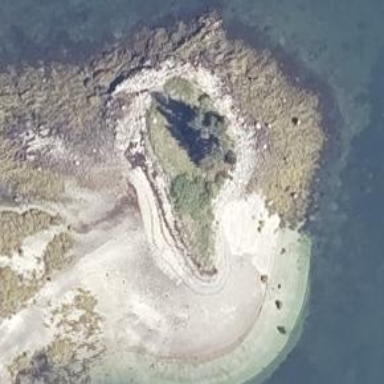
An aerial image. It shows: Island with natural coastline.